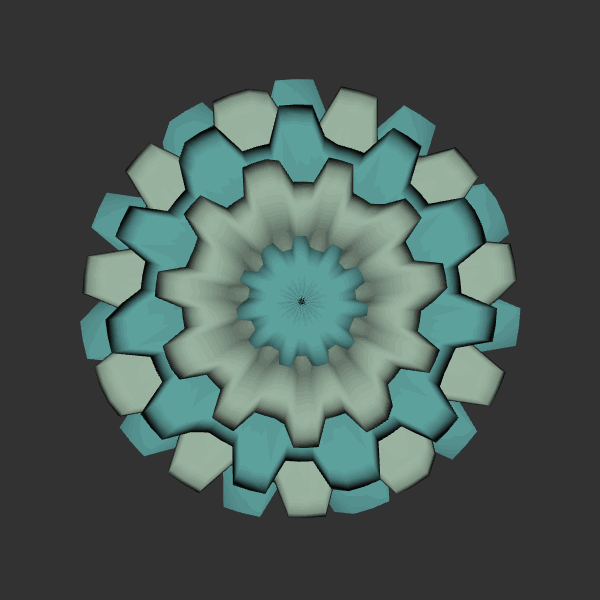
Background: dark